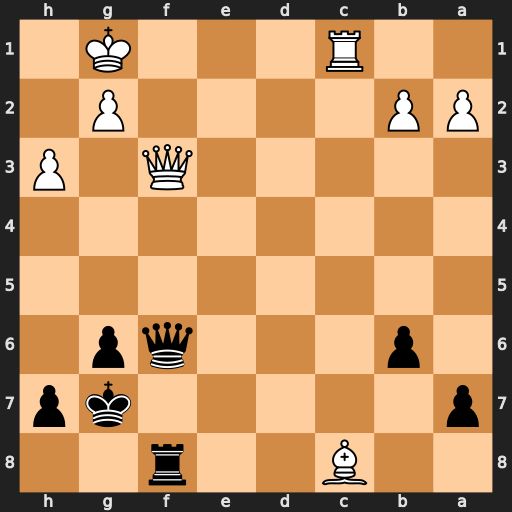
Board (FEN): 2B2r2/p5kp/1p3qp1/8/8/5Q1P/PP4P1/2R3K1
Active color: b
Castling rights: -
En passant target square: -
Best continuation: Qd4+ Kh1 Rxf3